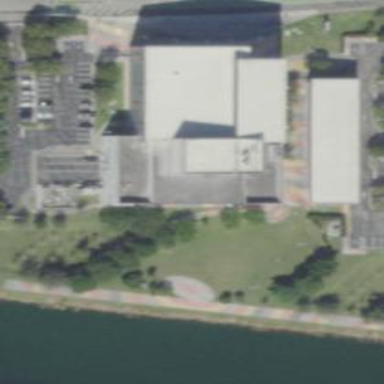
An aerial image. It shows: Arts center housed in building.